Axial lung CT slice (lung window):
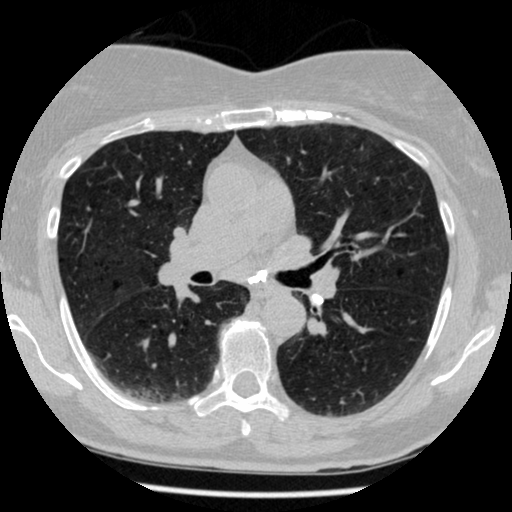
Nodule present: no